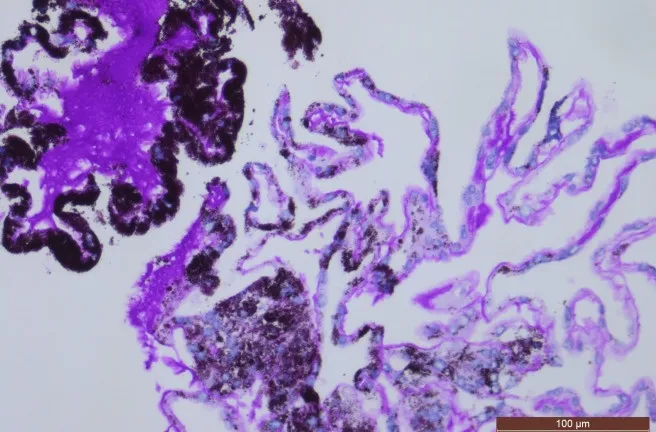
The single layer of cuboidal cells contain a variable amount of pigmented granules and are lined with a PAS-positive basement membrane (periodic acid-Schiff staining x20).
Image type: pathology (pas)